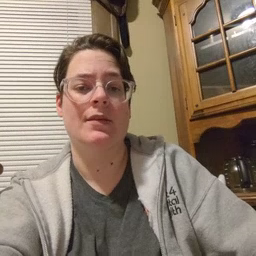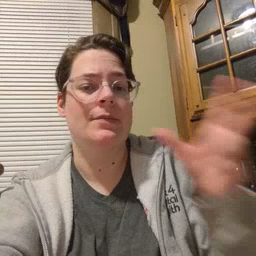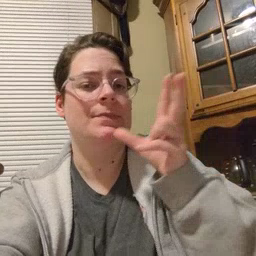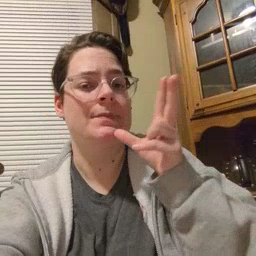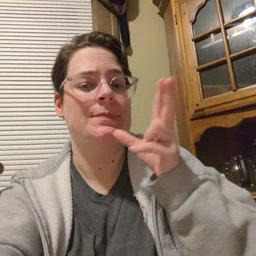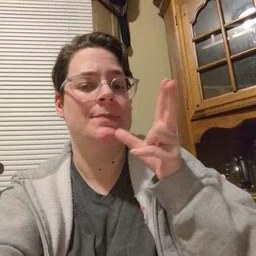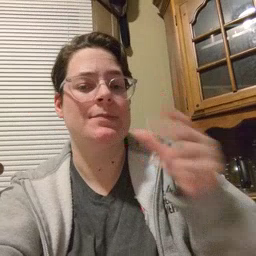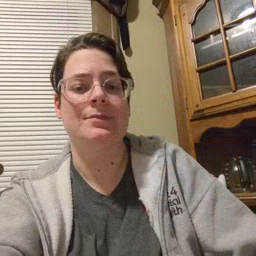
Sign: hen